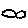
Label: cloud